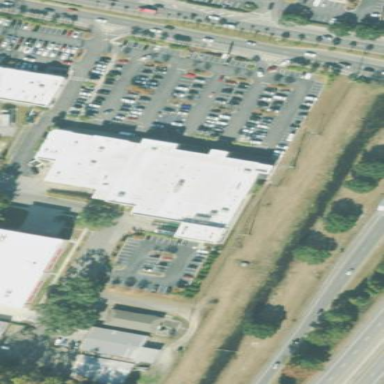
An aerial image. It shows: Retail building housing supermarket.